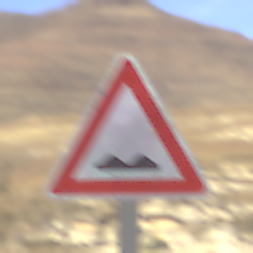
Verkehrszeichen: UnebeneFahrbahn
Umgebung: Outdoor, Nature
Tageszeit: Midday
Wetter: Clear
Licht: Natural
Jahreszeit: NotSpecified
Kontrast: HighContrast